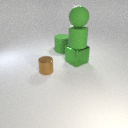
large green rubber cylinder above large green metal cube